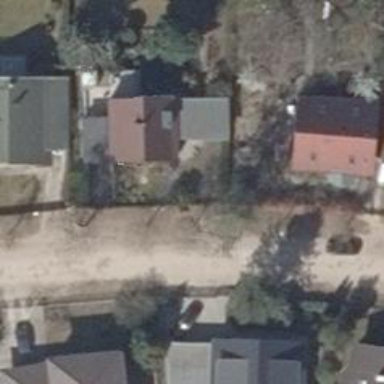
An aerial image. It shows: Residential road with compacted surface.